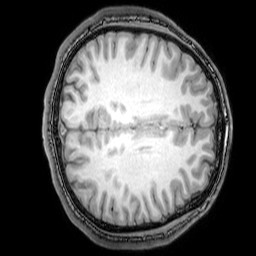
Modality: T1w
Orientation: axial
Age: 22
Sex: male
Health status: healthy
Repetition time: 0.081 s
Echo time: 0.037 s